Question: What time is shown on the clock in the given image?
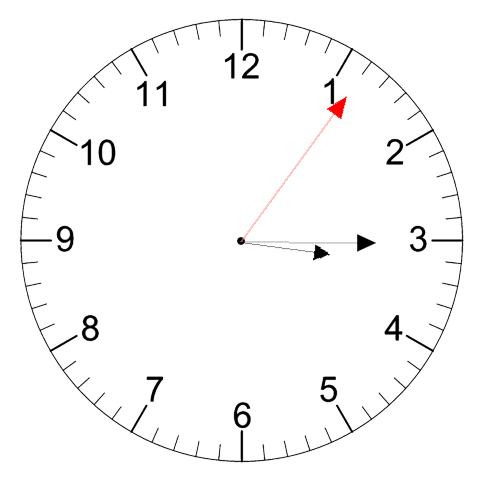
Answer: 03:15:06